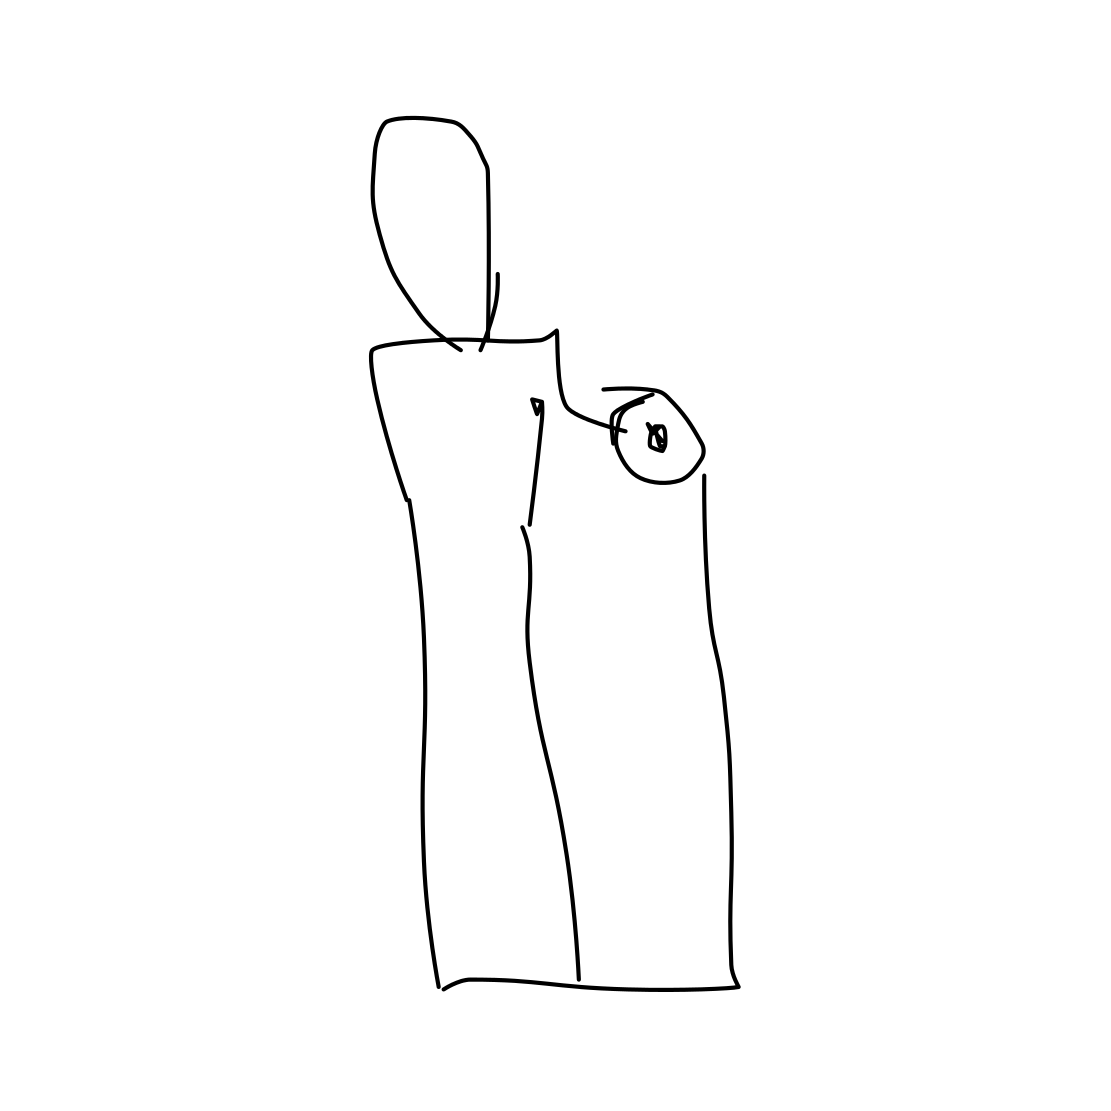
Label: lighter